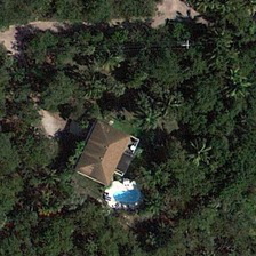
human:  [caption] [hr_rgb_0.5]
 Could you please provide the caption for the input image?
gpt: there's a building with a swimming pool between two trees .

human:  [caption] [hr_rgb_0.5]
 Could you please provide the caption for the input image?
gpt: There was a yellow house in the center of the forest.

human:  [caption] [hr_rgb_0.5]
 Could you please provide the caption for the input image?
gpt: There is a yellow house in the middle of the forest.

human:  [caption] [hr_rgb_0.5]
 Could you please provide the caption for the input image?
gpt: There was a yellow house in the middle of the forest.

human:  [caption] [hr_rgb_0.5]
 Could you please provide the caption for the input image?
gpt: There is a yellow house in the forest